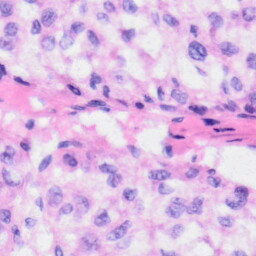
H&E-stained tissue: Liver